Field crop: maize
Growth stage: 1
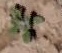
Species: chenopodium